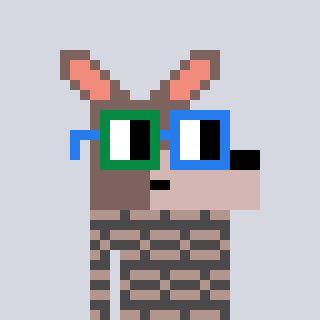
a pixel art character with square green and blue glasses, a kangaroo-shaped head and a grayscale-colored body on a cool background